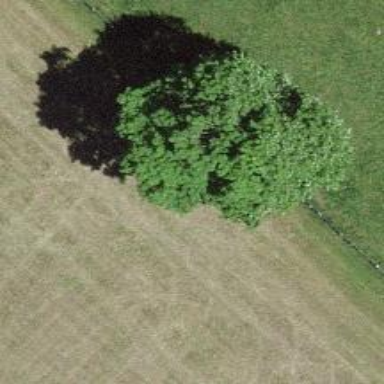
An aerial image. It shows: Single tag "natural: tree."